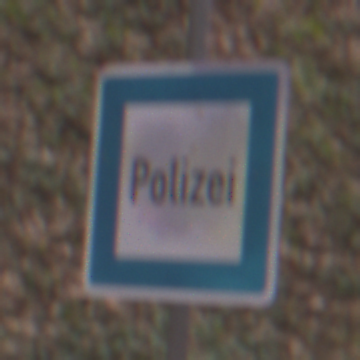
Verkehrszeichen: Polizei
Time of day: Midday
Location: Outdoor (Nature)
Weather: Overcast
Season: Autumn
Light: Natural